Field crop: maize
Growth stage: 2
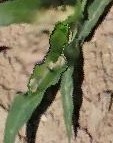
Species: maize